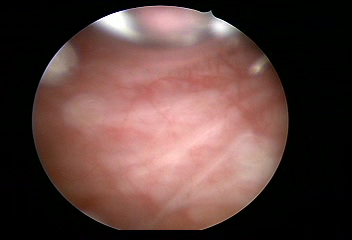
Modality: WLC
Class: Foreign bodies
Subclass: AirBubble
Bladder cancer association: No
Annotated structures: Air bubble